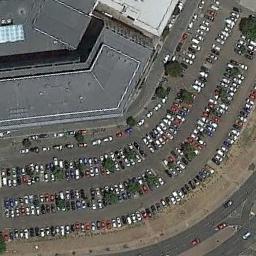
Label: parking_lot